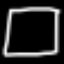
Label: square